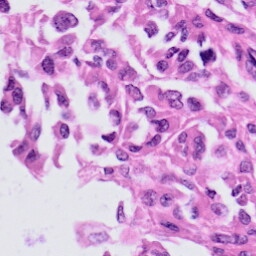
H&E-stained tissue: Skin